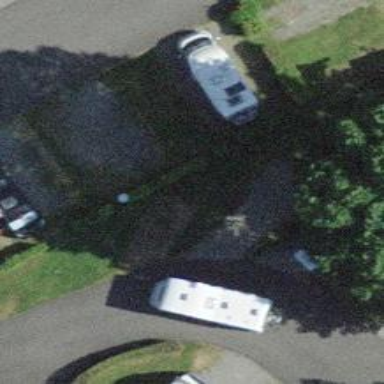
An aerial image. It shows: Camping pitch for tourists.